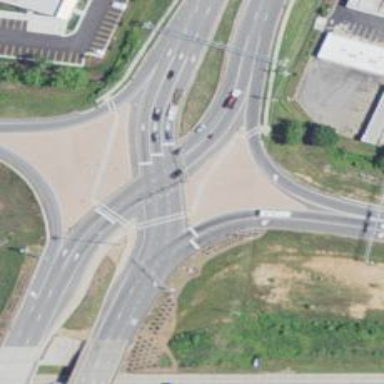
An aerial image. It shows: Asphalt motorway link with Diverging Diamond Interchange (DDI) junction.